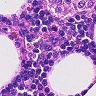
Metastatic tissue present: no